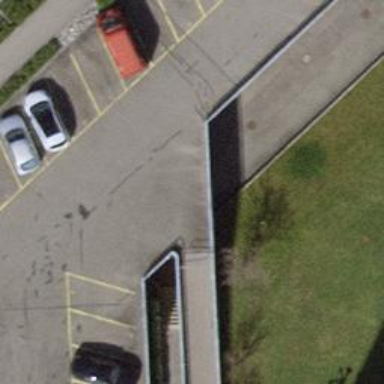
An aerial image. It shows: Cycle barrier.